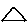
Label: triangle